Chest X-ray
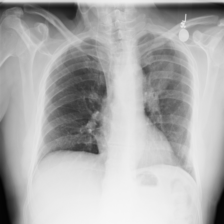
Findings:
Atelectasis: negative
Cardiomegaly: negative
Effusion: negative
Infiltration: negative
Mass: negative
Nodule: negative
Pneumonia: negative
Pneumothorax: negative
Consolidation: negative
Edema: negative
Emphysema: negative
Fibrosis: negative
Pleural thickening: negative
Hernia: negative